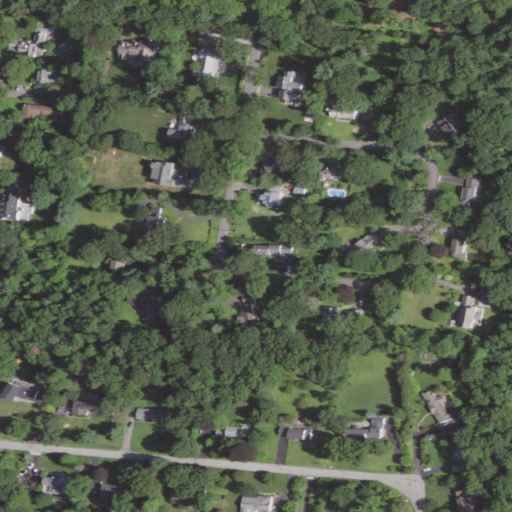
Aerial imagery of mountain in New York named Saint Elmo Hill containing open development, deciduous forest, low intensity development, mixed forest, and medium intensity development